Question: as stated <URL>
for public repository - <URL>
i setted up hook for Pull Request POST:

then i created pull request
and here is dump for GET and POST vars:
'''
GET: Array
(
[type] => pullrequest
[project] => test
)
POST: Array
(
)
'''
i expect that it should work the same as POST hook works:
'''
POST: Array
(
[payload] => {"repository": {"website": "", ...
'''
but POST var is totally empty
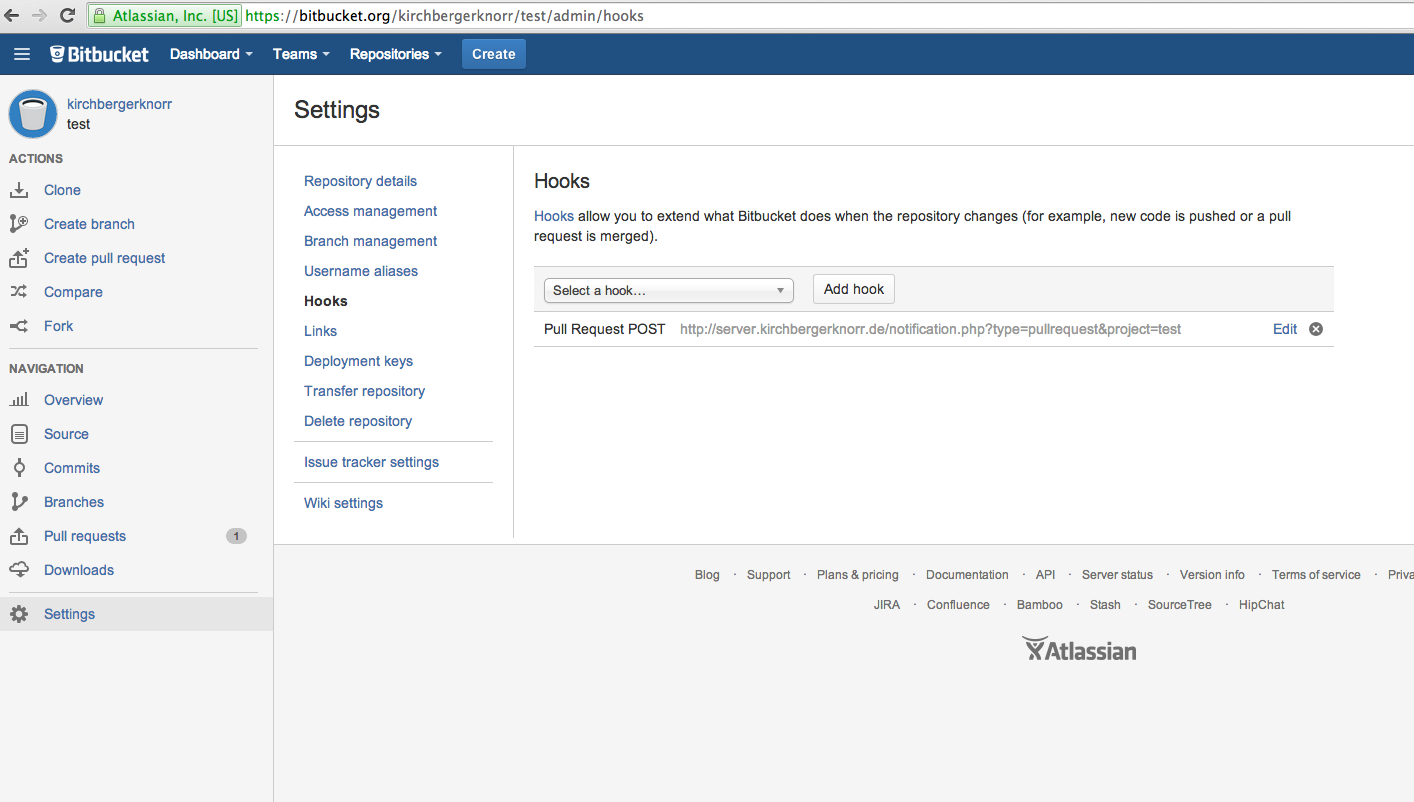
Answer: Kaleb Elwert post <URL>:
> For now, I'm going to leave this as-is. However, this is not a bug.
The original POST hook provided the JSON data in a "payload" POST
variable, however this is an older method of doing things. In the
newer Pull Request POST hook, we simply provide a Content-Type of
application/json and include the data as the raw POST data. We have no
intention of making any backwards incompatible changes with either of
these hooks, so your best bet is to have a separate endpoint which
manages pull request hooks. This is a modified version of your sample
code which will pull the json into the $data variable.<URL>
'''
<?php
$json = file_get_contents('php://input');
if (!$json) {
return false;
}
$data = json_decode($json);
'''